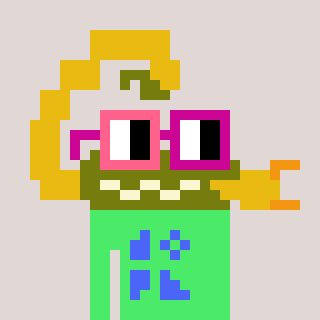
a pixel art character with square pink and red glasses, a scorpion-shaped head and a teal-colored body on a warm background